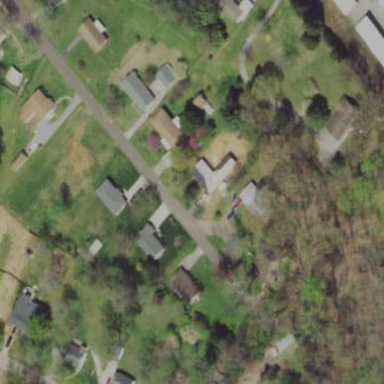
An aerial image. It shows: Single-family residential area.